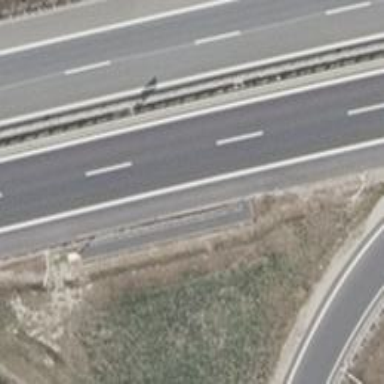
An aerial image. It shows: Asphalt motorway.